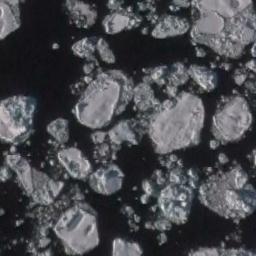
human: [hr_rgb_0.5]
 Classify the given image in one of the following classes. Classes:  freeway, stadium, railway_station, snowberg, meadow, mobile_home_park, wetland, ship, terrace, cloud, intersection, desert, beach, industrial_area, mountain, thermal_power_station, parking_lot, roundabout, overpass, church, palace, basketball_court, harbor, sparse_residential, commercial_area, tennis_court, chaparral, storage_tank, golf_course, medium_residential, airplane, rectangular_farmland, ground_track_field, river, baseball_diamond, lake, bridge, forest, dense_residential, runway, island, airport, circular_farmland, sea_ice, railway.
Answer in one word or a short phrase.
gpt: sea_ice